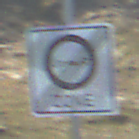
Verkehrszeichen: EndeUmweltzone
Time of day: MorningAfternoon
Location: Outdoor (Nature)
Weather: PartlyCloudy
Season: NotSpecified
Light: Natural